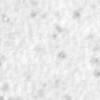
Label: no_change